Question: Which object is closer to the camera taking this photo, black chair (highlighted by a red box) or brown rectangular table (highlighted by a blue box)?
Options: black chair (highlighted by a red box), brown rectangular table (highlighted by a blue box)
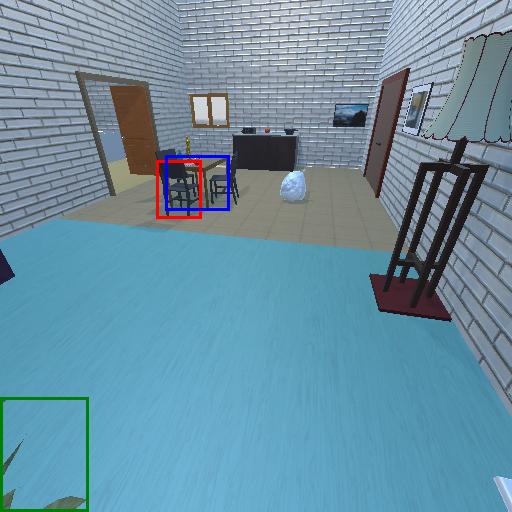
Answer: black chair (highlighted by a red box)